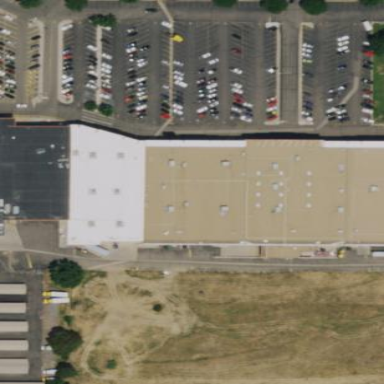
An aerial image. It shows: Building used as fitness center.